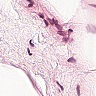
Metastatic tissue present: no